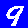
Digit: 9